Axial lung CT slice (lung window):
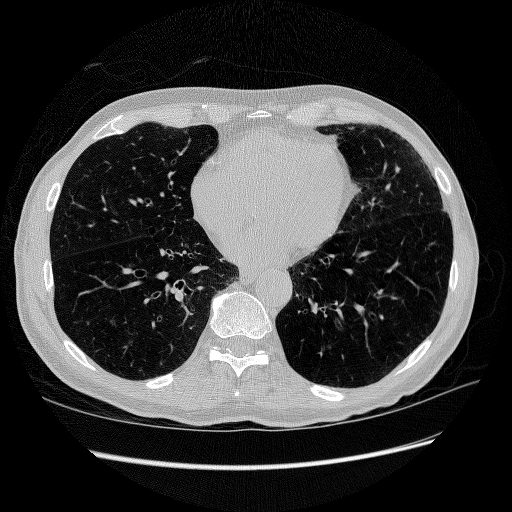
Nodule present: no